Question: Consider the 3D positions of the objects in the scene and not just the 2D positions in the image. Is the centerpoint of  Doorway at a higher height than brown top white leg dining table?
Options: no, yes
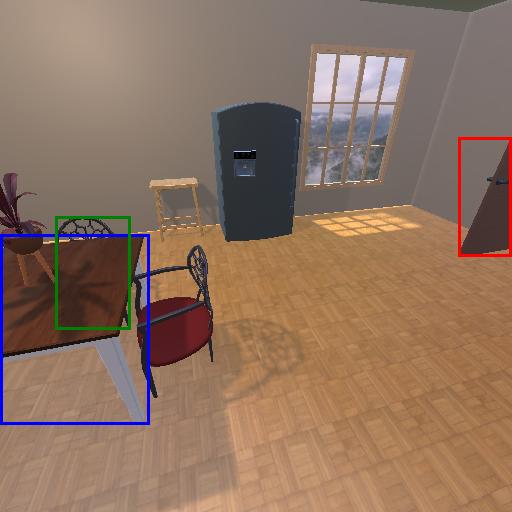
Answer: no